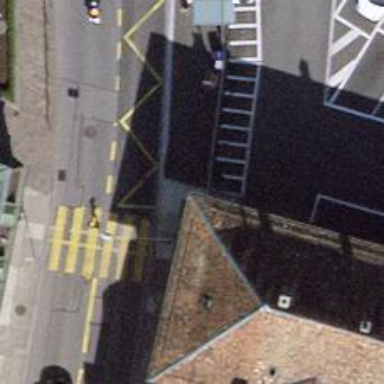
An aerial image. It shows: Sidewalk with asphalt surface leading to public transport platform. The platform includes shelter.